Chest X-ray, PA view. Patient: 59 years old, sex M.
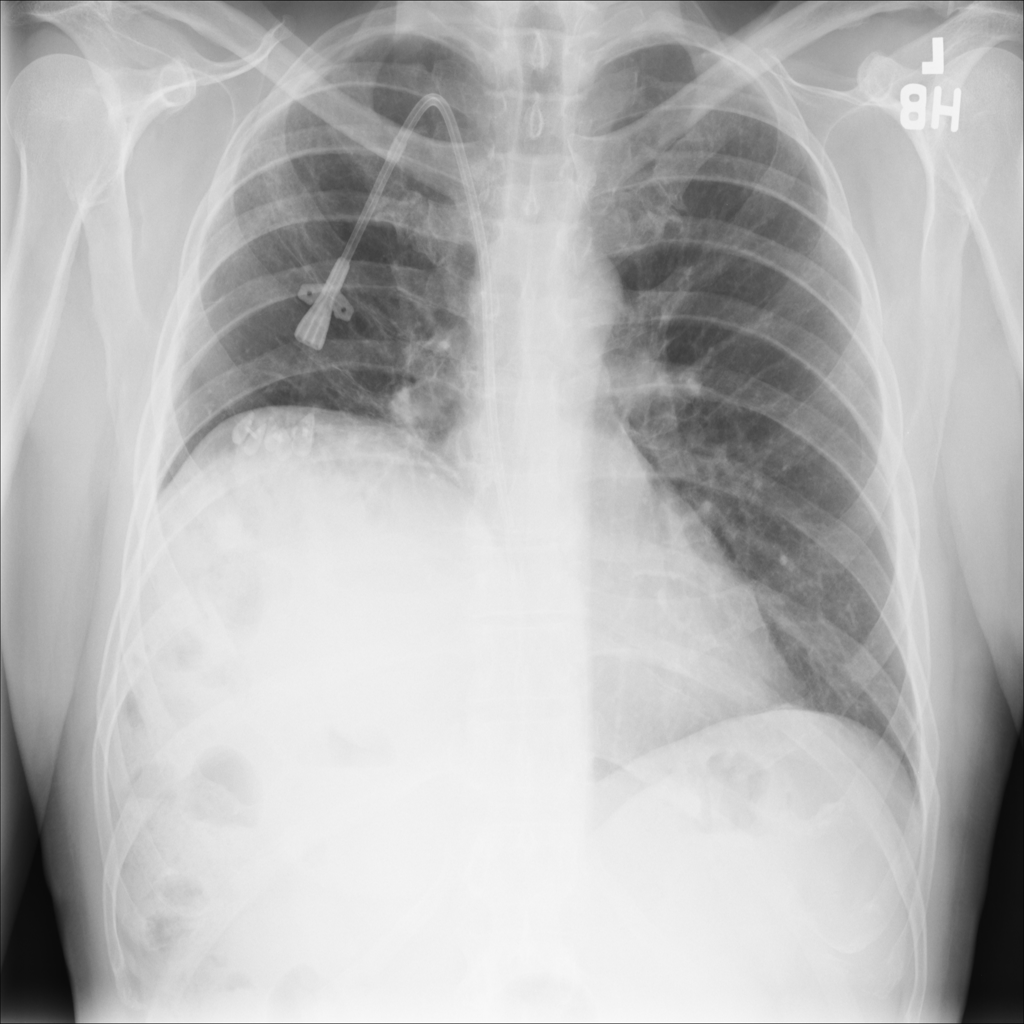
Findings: No Finding